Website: home-depot
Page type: payment
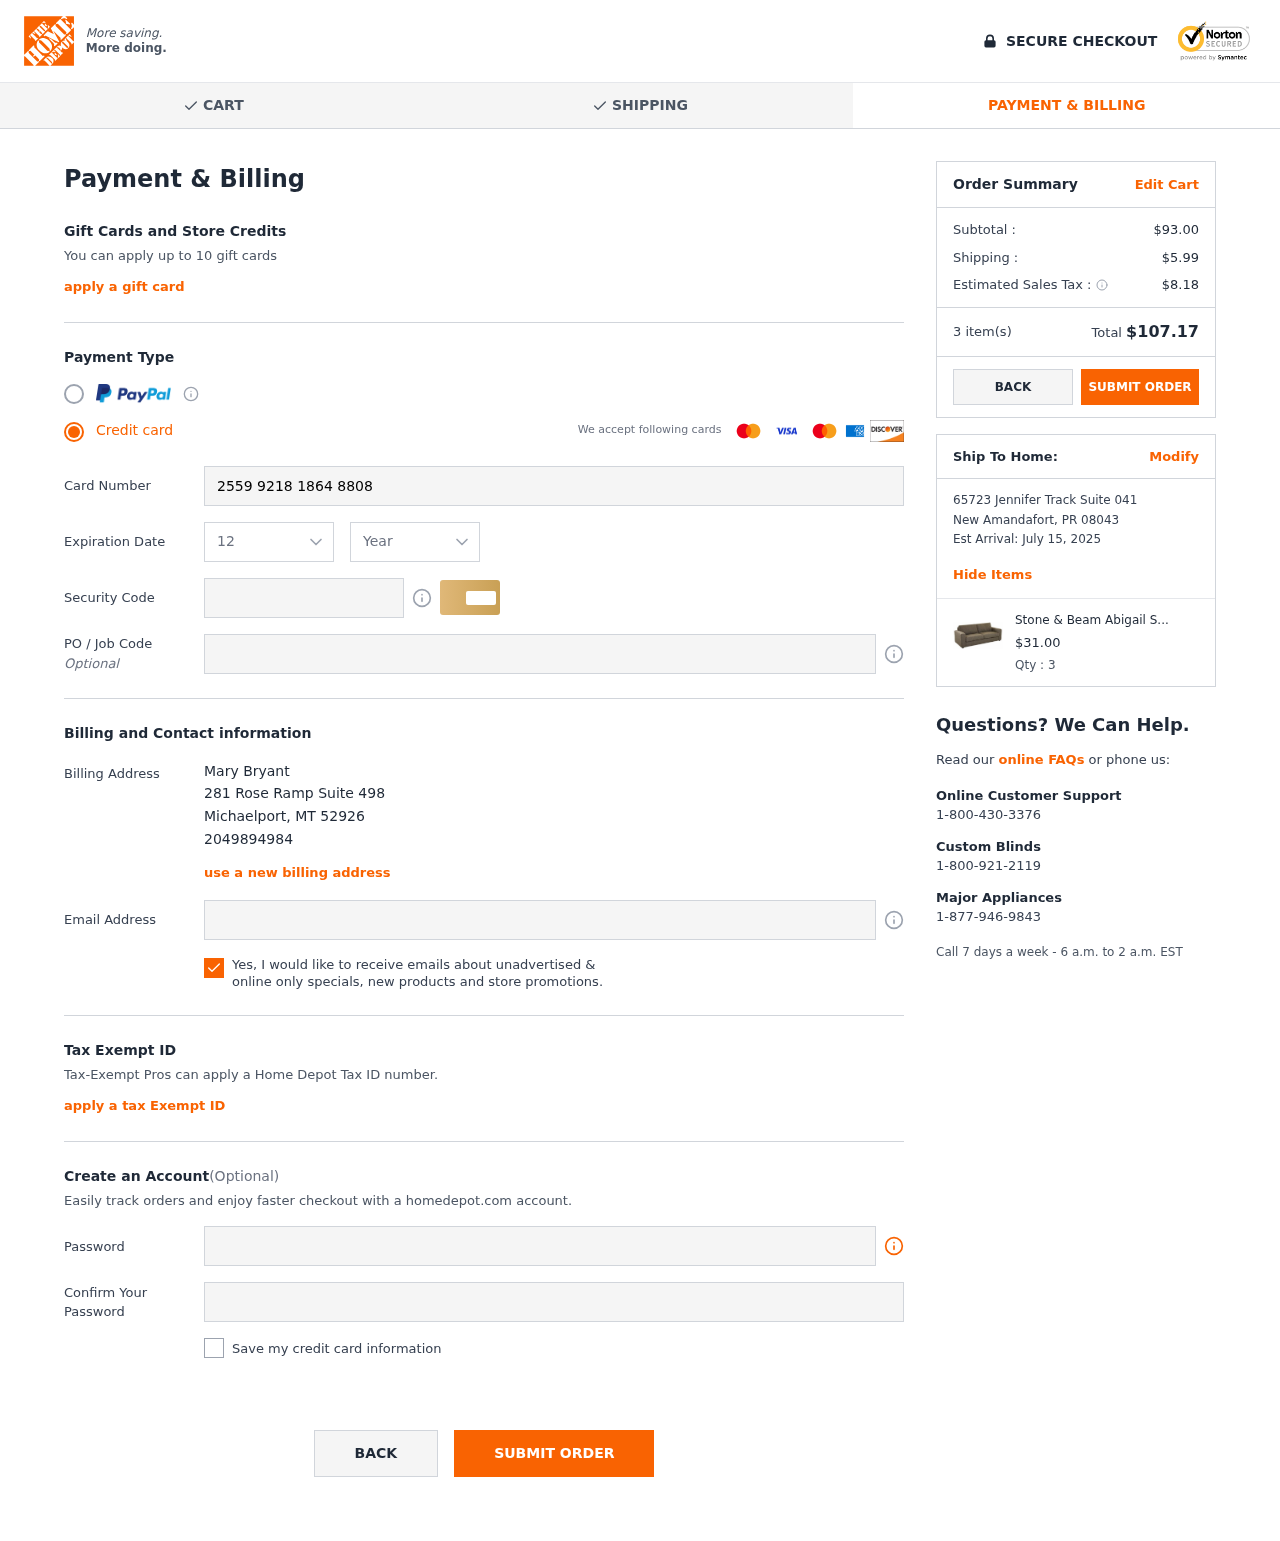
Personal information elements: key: PII_CARD_CVV
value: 235
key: PII_CARD_EXPIRY_MONTH
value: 12
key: PII_CARD_EXPIRY_YEAR
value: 29
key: PII_CARD_NUMBER
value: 2559 9218 1864 8808
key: PII_CITY
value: Michaelport
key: PII_CITY2
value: New Amandafort
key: PII_EMAIL
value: mary.bryant@yahoo.com
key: PII_FULLNAME
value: Mary Bryant
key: PII_PHONE
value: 2049894984
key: PII_POSTCODE
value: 52926
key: PII_POSTCODE2
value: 08043
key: PII_STATE_ABBR
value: MT
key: PII_STATE_ABBR2
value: PR
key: PII_STREET
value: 281 Rose Ramp Suite 498
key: PII_STREET2
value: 65723 Jennifer Track Suite 041
Product elements: key: PRODUCT1_NAME
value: Stone & Beam Abigail Sofa Couch, 86"W, Golden Brown
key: PRODUCT1_PRICE
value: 31
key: PRODUCT1_QUANTITY
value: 3
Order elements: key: ORDER_SUBTOTAL
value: $93.00
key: ORDER_SHIPPING_COST
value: $5.99
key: ORDER_TAX
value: $8.18
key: ORDER_NUM_ITEMS
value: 3 item(s)
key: ORDER_TOTAL
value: $107.17
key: ORDER_DELIVERY_DATE
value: July 15, 2025